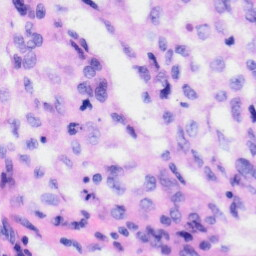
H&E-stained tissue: Liver